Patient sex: M
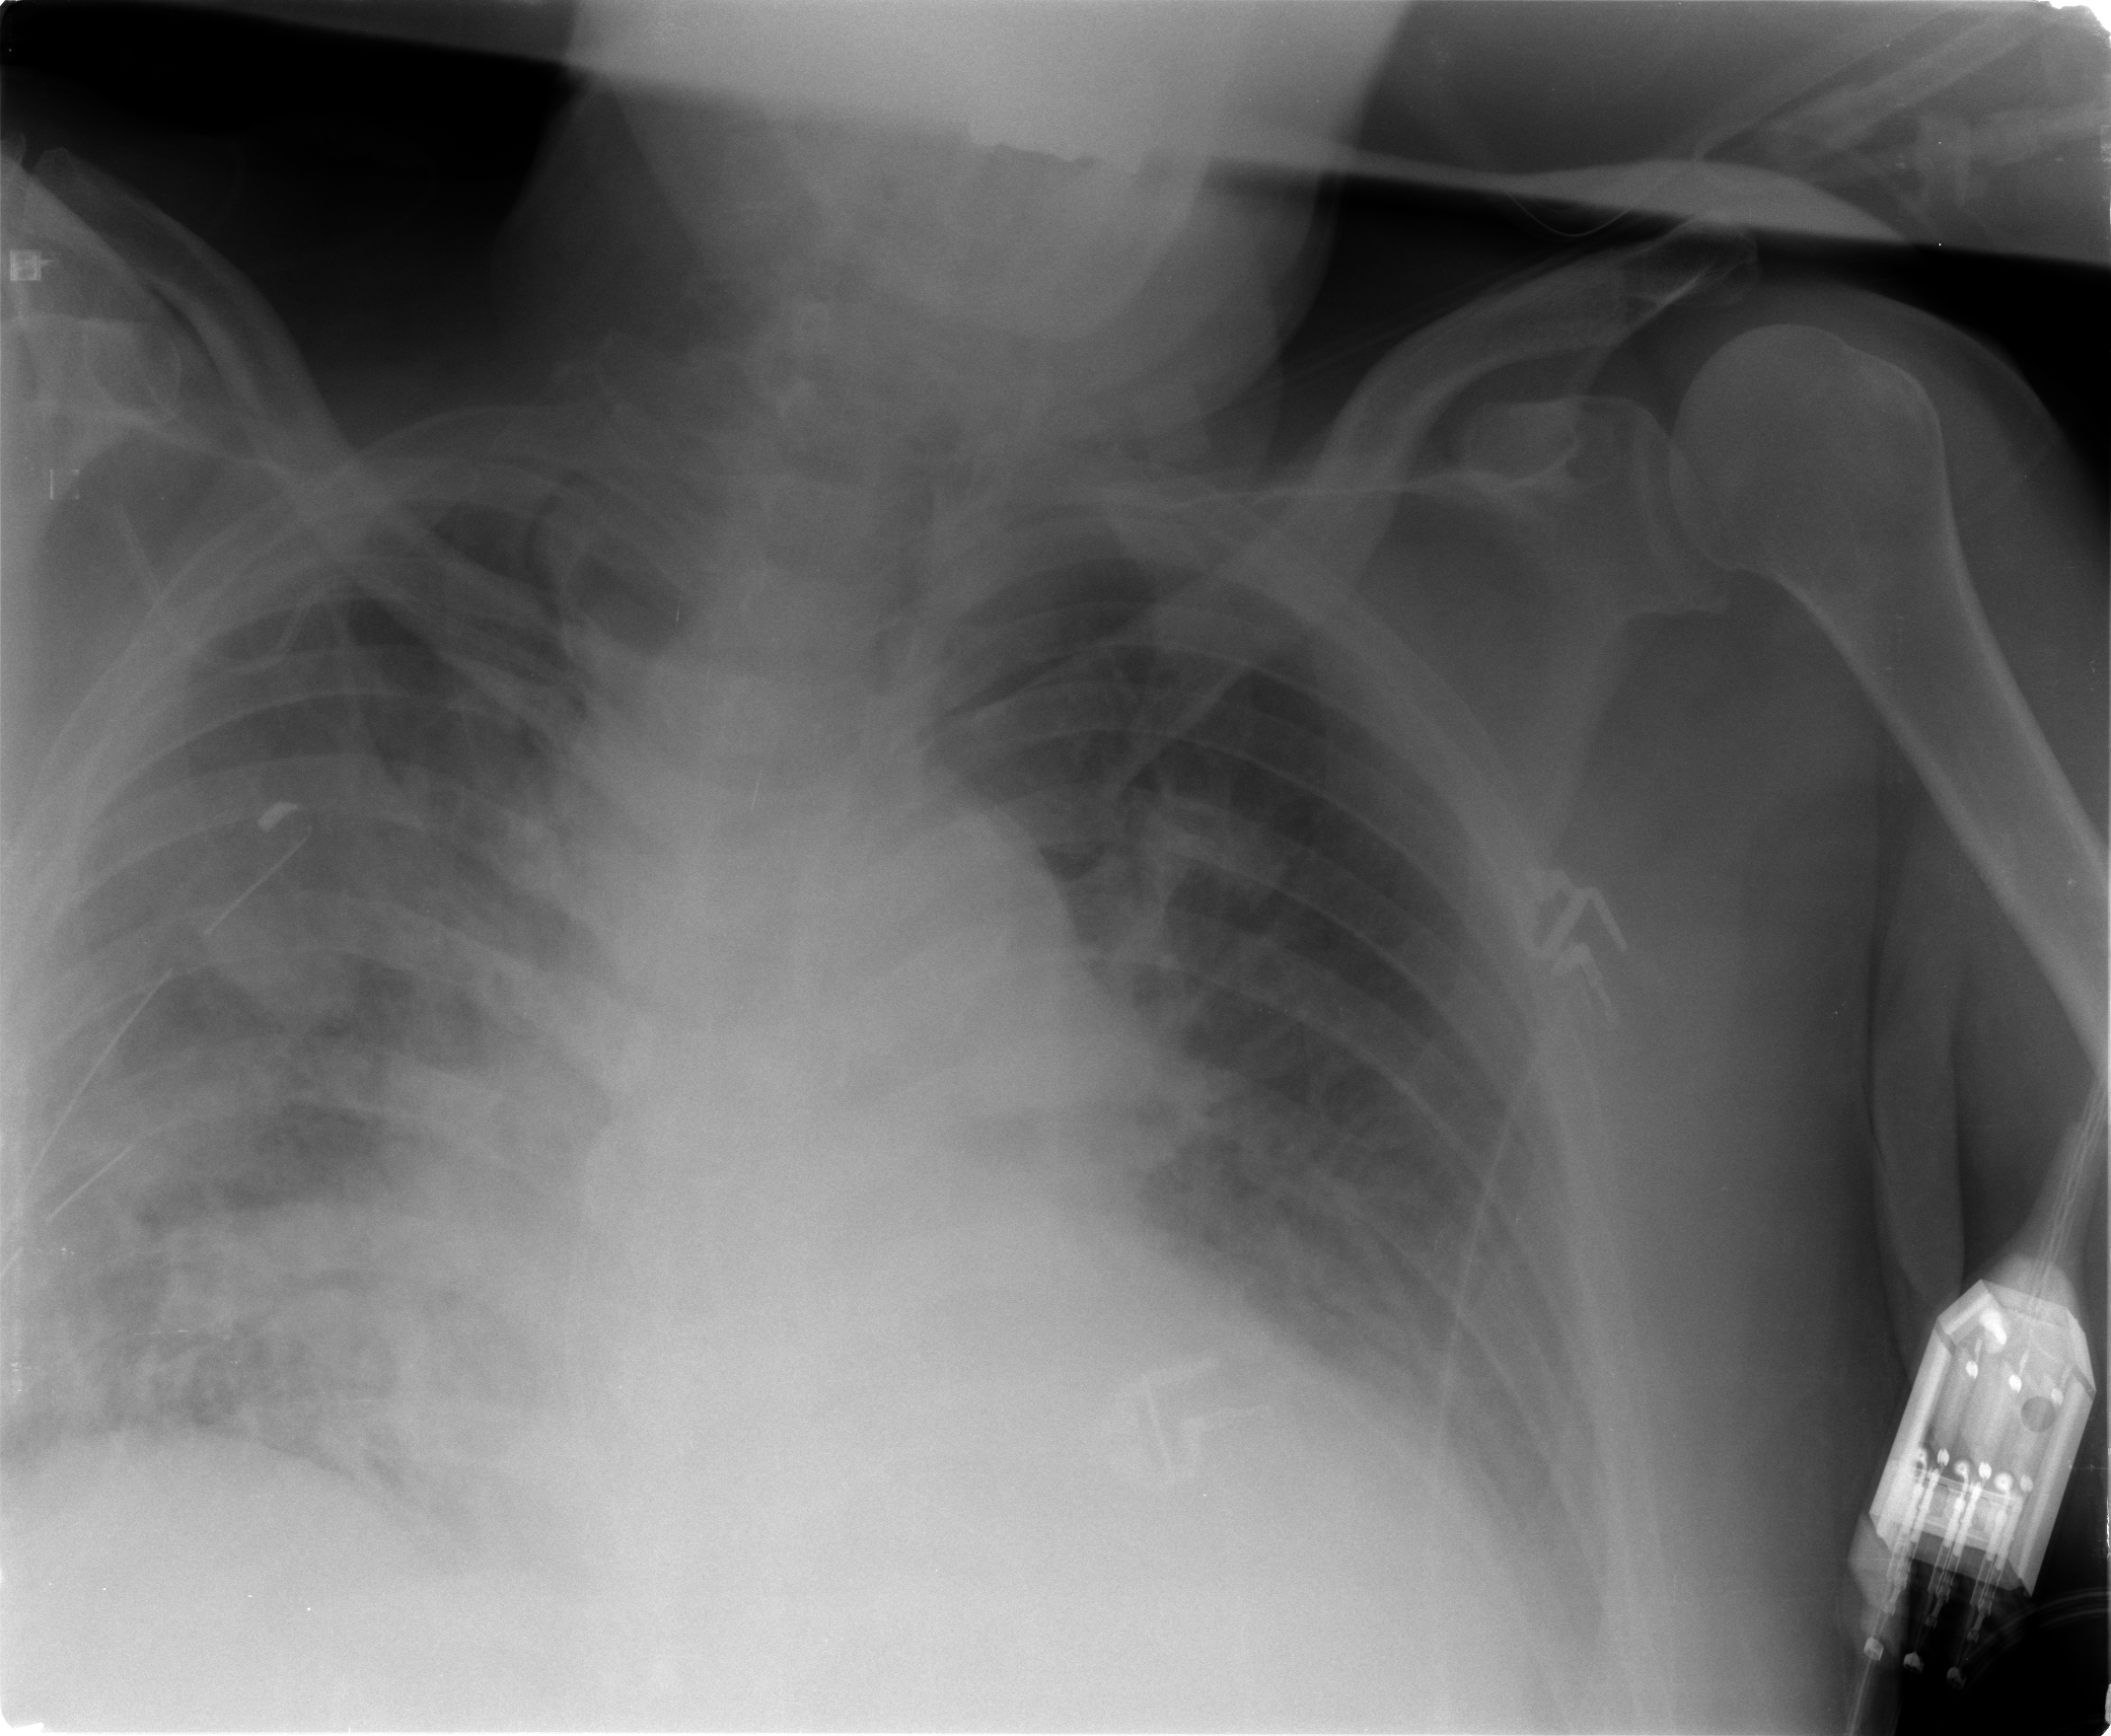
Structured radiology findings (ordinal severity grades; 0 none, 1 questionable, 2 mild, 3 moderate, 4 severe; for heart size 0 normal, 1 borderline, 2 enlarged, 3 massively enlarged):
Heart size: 2
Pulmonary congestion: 2
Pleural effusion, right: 0
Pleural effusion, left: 0
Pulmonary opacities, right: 3
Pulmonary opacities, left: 0
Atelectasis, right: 2
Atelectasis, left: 1